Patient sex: M
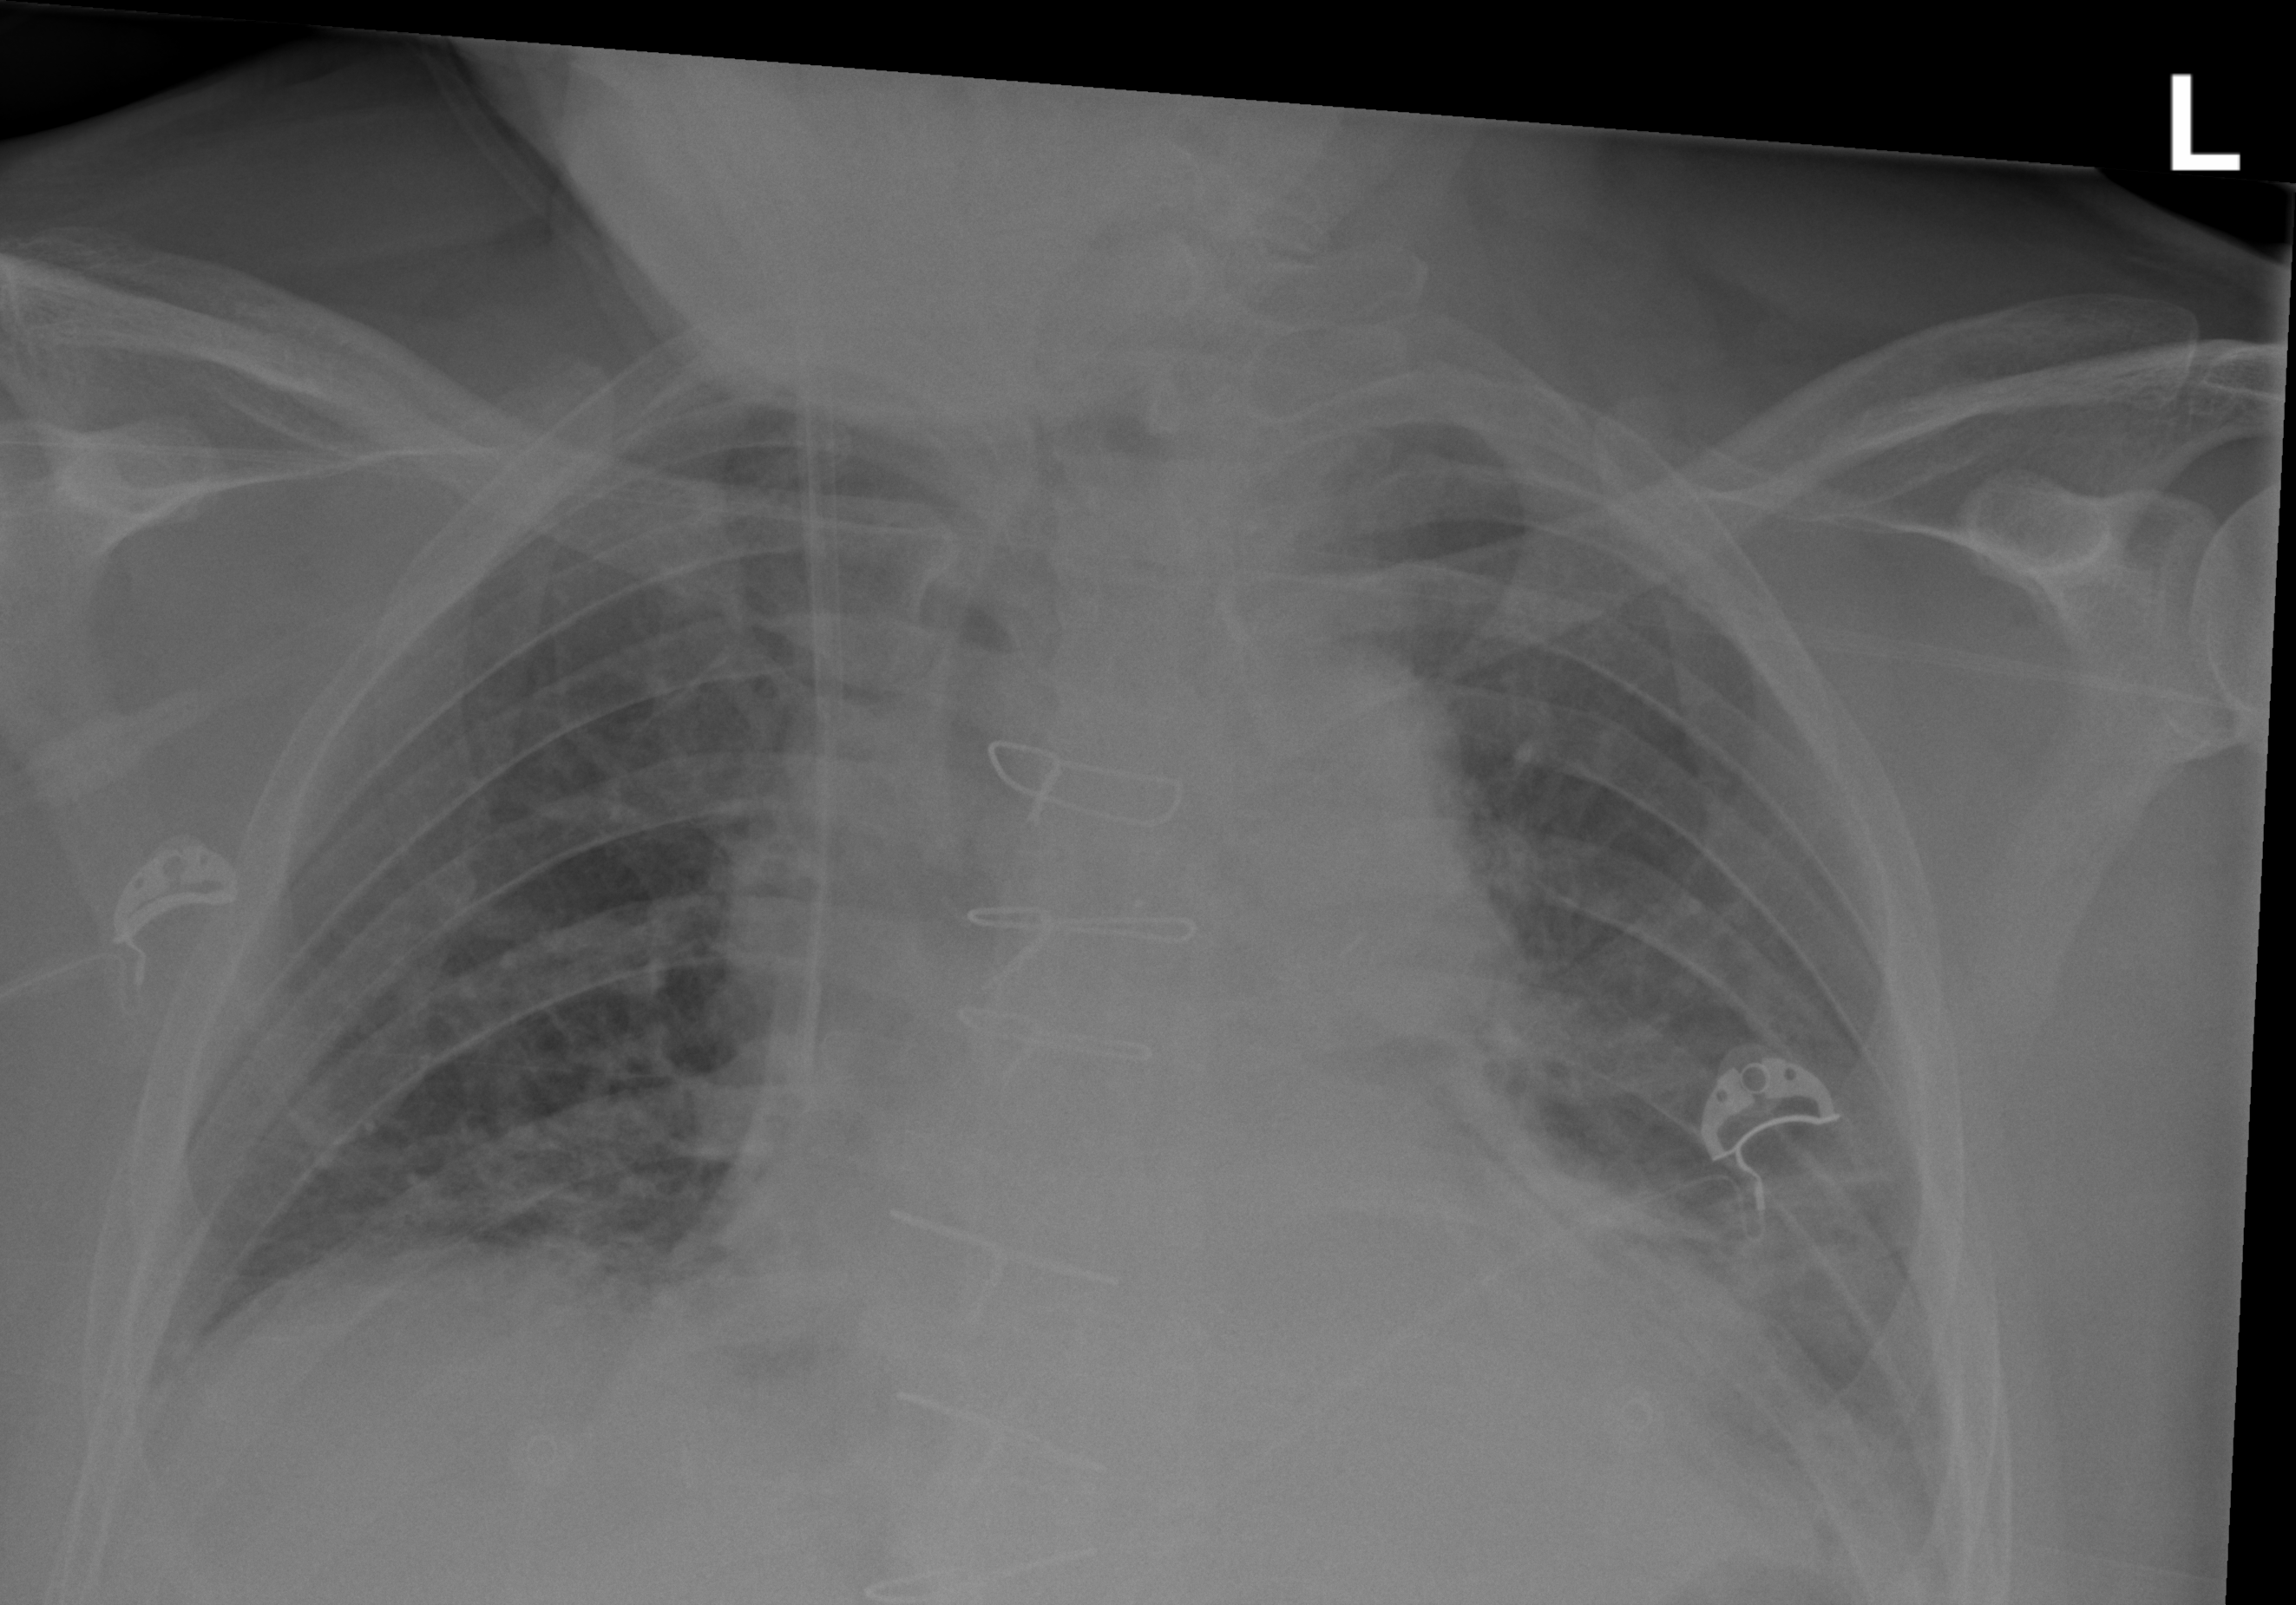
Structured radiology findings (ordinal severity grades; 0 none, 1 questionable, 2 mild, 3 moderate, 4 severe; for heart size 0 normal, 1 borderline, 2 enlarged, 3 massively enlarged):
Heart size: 2
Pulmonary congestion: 2
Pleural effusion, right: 2
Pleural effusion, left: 2
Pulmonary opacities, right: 2
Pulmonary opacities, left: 2
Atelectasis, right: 2
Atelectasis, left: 2